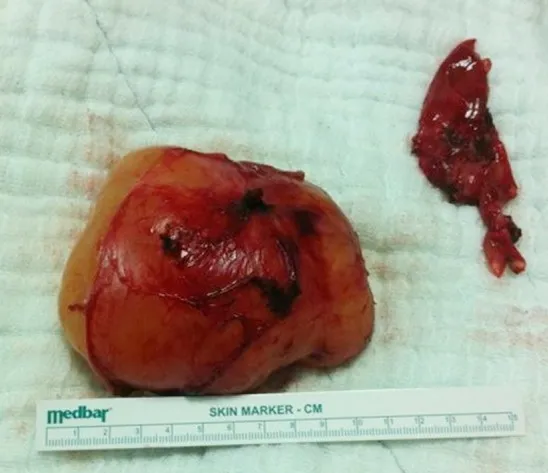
Postoperative photograph of ganglioneuroma and capsule.
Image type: medical_photograph (other_medical_photograph)